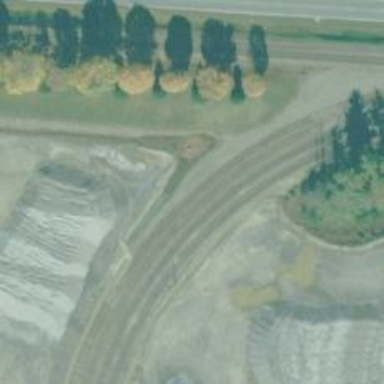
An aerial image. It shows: Railway spur for aggregate freight transportation.